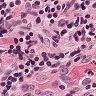
Metastatic tissue present: no